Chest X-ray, AP view. Patient: 52 years old, sex F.
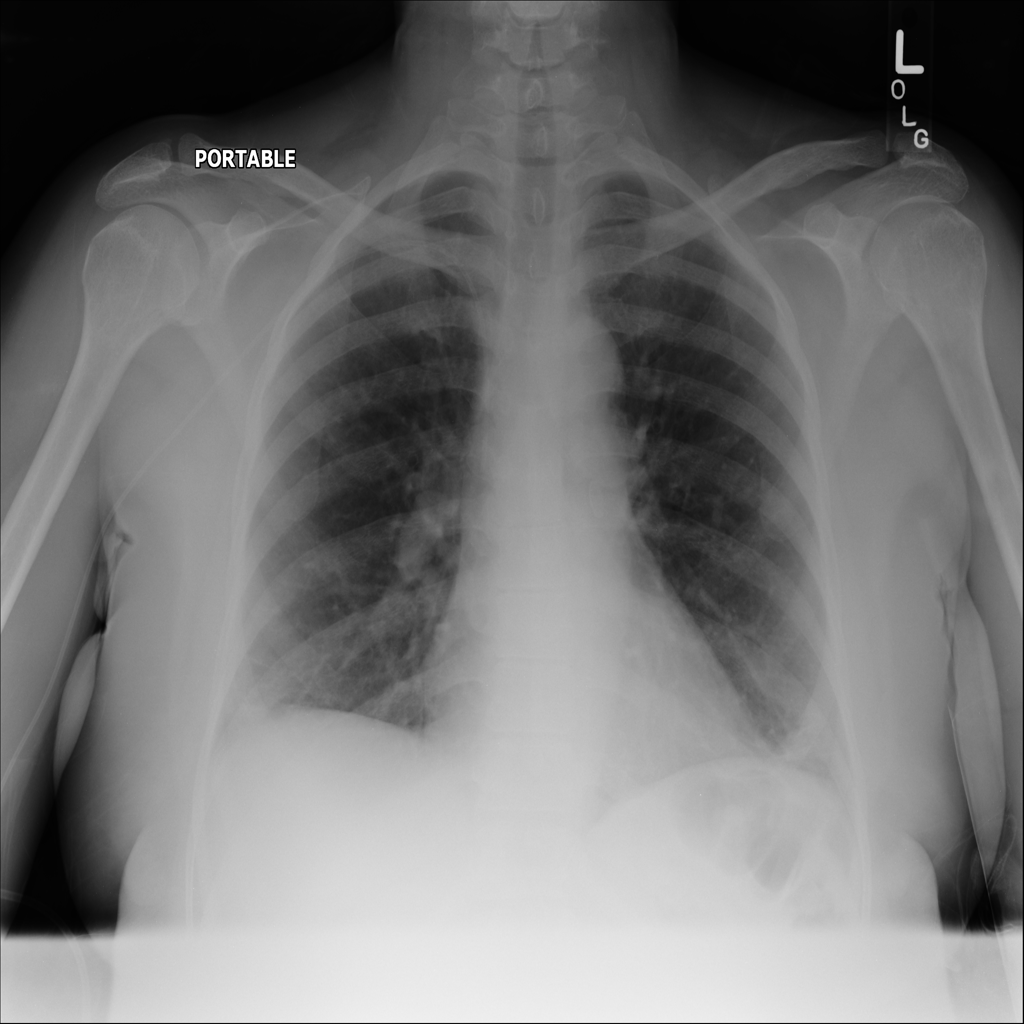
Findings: Infiltration